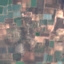
Land use / land cover: PermanentCrop